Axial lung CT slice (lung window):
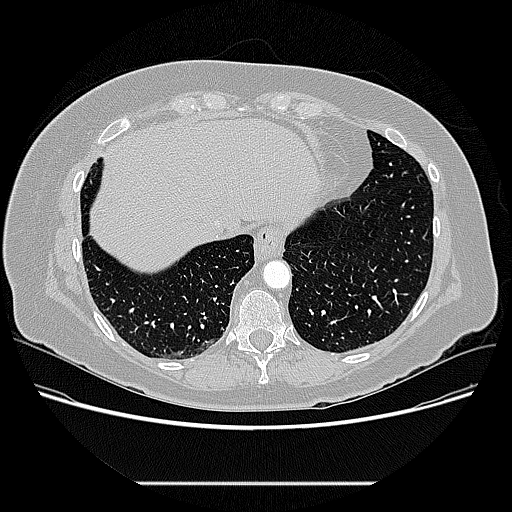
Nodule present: no